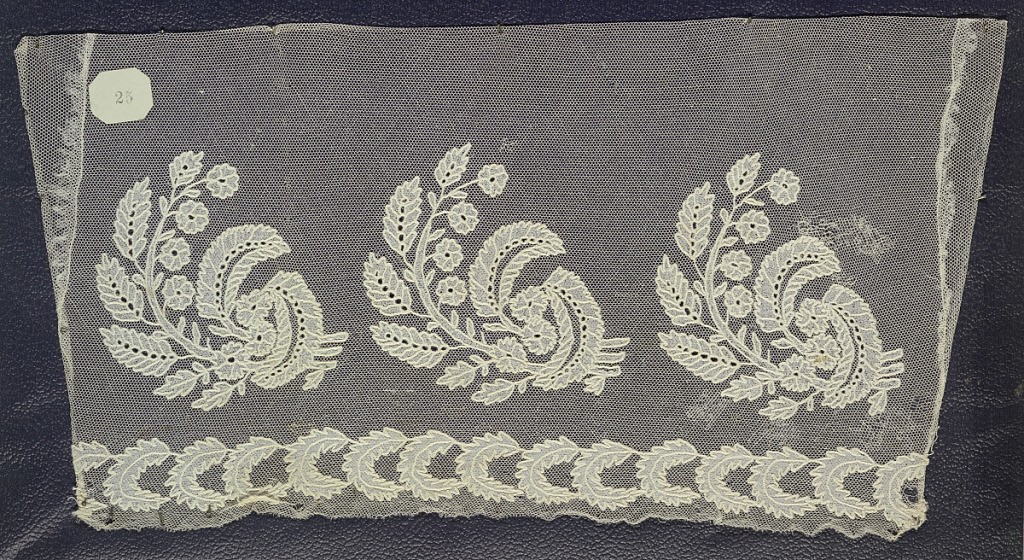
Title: Sample
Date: late 19th century
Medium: Technique: appliqué and embroidery on net
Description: Sample, applique and embroidery on net, branched leaf motif; late 19th century Carrickmacross.